Field crop: tomato
Growth stage: 1
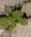
Species: portulaca